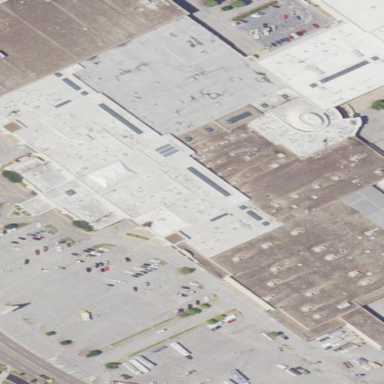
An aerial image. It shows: Retail building.